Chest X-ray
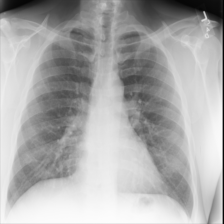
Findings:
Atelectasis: negative
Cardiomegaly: negative
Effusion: negative
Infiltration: negative
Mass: negative
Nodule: negative
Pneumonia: negative
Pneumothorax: negative
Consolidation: negative
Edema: negative
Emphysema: negative
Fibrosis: negative
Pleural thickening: negative
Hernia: negative